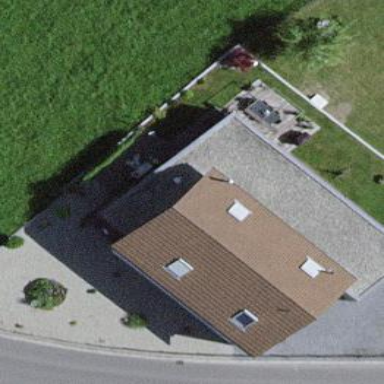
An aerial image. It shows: Simple house.